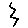
Label: zigzag